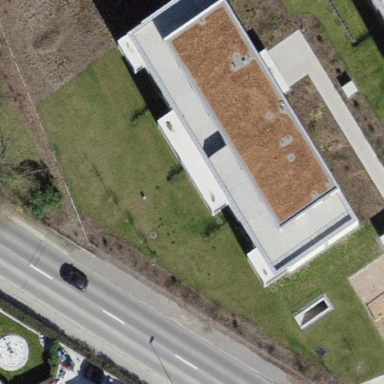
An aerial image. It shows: Building with tile roof.